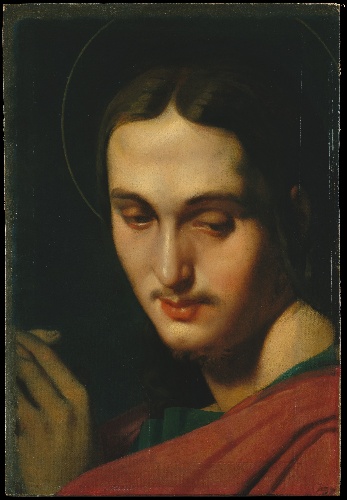
Title: Head of Saint John the Evangelist
Artist: Jean Auguste Dominique Ingres
Artist bio: French, Montauban 1780–1867 Paris
Object type: Painting
Classification: Paintings
Medium: Oil on canvas, laid down on wood
Dimensions: 15 1/2 x 10 5/8 in. (39.4 x 27 cm)
Department: European Paintings
Credit line: Catharine Lorillard Wolfe Collection, Purchase, Bequest of Catharine Lorillard Wolfe, by exchange, and Wolfe Fund, 1985
Accession year: 1985
Repository: Metropolitan Museum of Art, New York, NY
Tags: Saint John the Evangelist